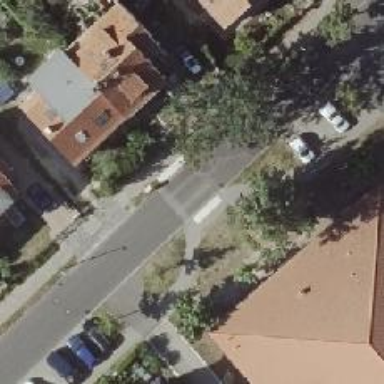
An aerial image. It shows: Unmarked crossing with traffic calming table on the road.